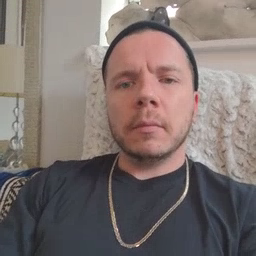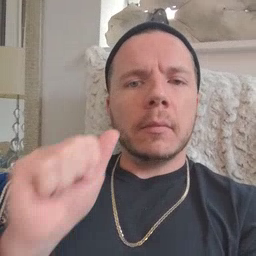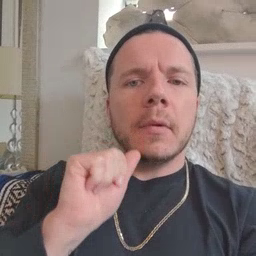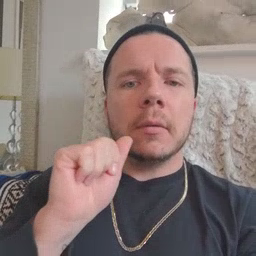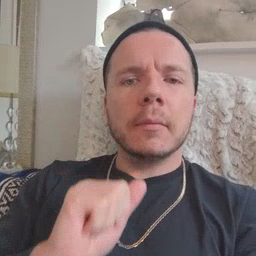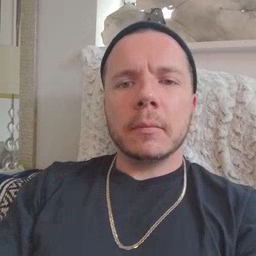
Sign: aunt